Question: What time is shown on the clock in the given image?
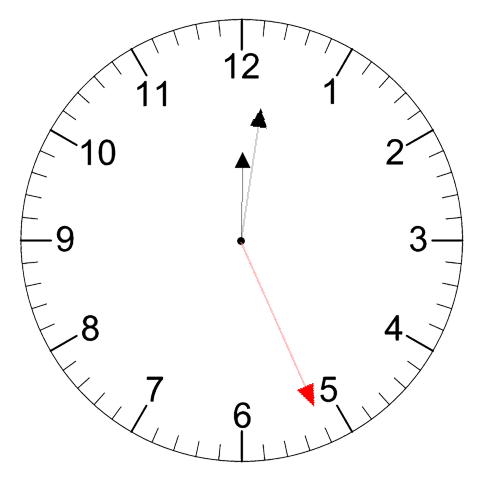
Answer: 12:01:26